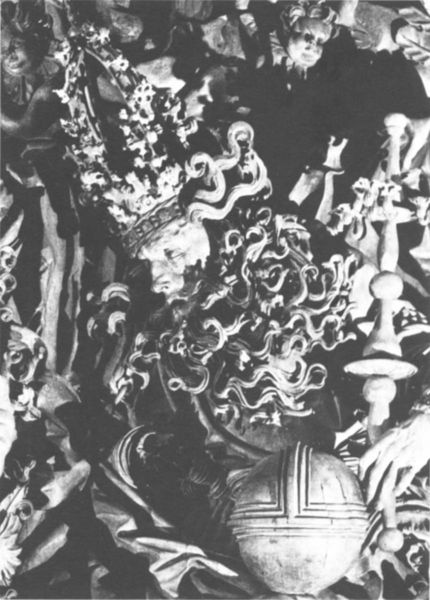
Titel: Schrein des Hochaltars, Figur des Gottvater
Künstler: H. L. Meister
Standort: Breisach, Münster St. Stephan (EU - D - BW)
Schlagwörter: mann, schatten, haar, marmor, profil, alt, bart, gesicht, stein, toter, kirche, figur, haare, mantel, krone, locken, engel, skulptur, relief, wellen, stab, kaiser, könig, foto, schwarzweiss, kugel, gesichtsausdruck, heiliger, insignien, zepter, szepter, skultpur, reichsapfel, mumie